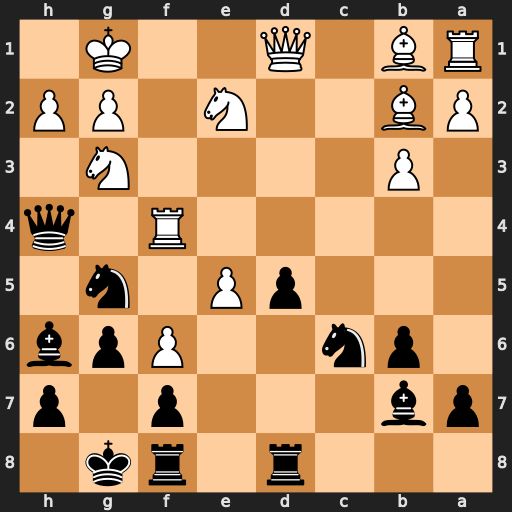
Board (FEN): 3r1rk1/pb3p1p/1pn2Ppb/3pP1n1/5R1q/1P4N1/PB2N1PP/RB1Q2K1
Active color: b
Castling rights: -
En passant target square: -
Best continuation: Nh3+ gxh3 Bxf4 Nxf4 Qxf4